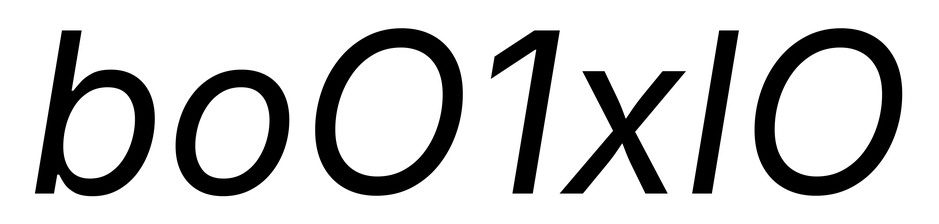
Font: Inter-Italic_Italic